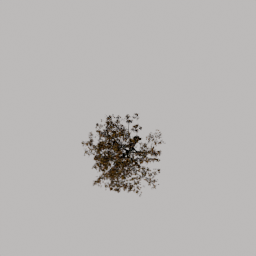
Label: nature